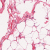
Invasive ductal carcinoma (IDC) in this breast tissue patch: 0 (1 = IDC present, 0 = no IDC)